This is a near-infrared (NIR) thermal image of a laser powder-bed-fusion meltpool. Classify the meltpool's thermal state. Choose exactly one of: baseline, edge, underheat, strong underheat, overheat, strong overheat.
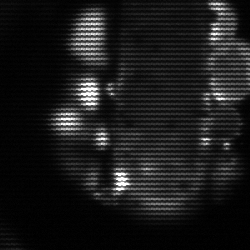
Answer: strong underheat